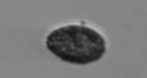
Label: Pseudochattonella_farcimen